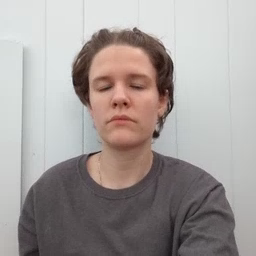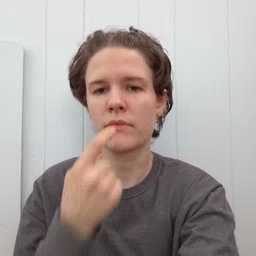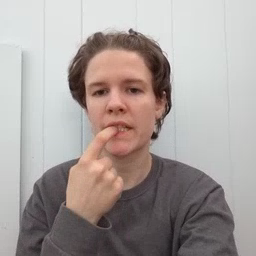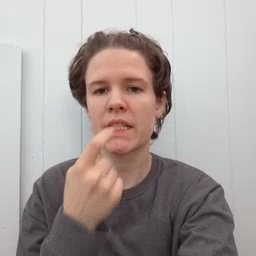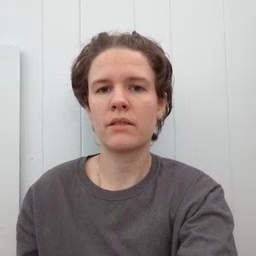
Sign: tooth